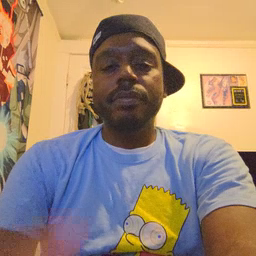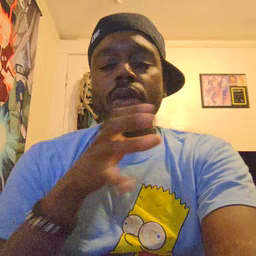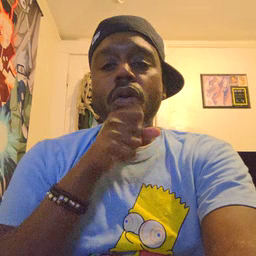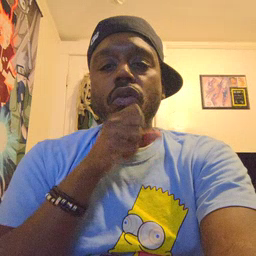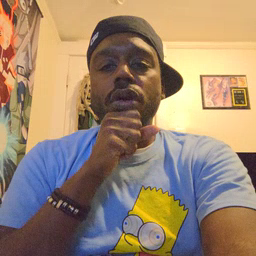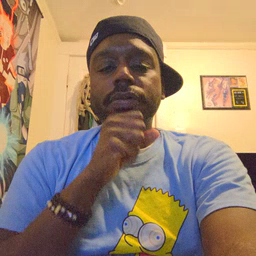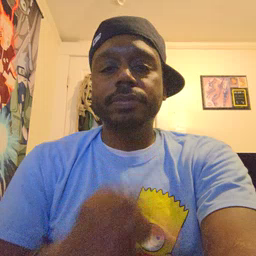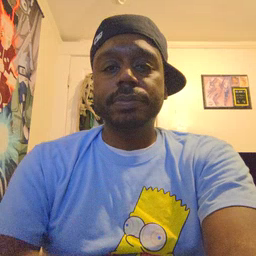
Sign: orange